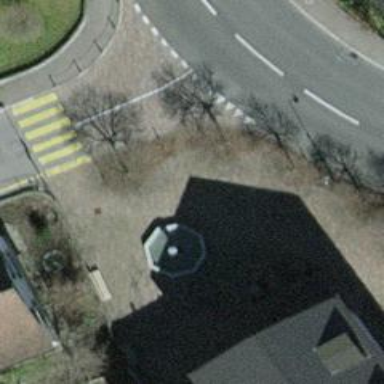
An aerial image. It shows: Fountain.